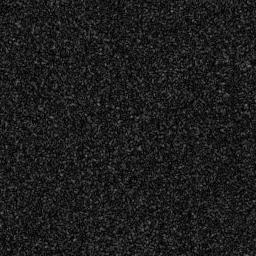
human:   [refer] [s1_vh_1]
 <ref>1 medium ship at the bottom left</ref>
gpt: <box>[[5, 68, 21, 77, 0]]</box>